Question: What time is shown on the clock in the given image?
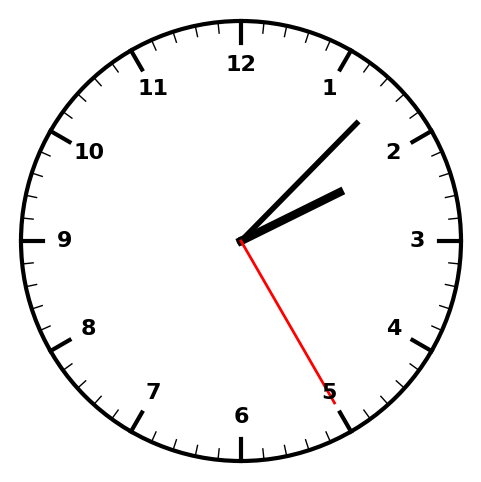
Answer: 02:07:25